Question: I have two GIS layers -- call them 'Soils' and 'Parcels' -- stored as 'SpatialPolygonsDataFrame's ('SPDF's), and I would like to "overlay" them, <URL>.
The result of the overlay operation should be a new SPDF in which:
1. The SpatialPolygons component contains polygons formed by the intersection of the two layers. (Think all of the atomic polygons formed by overlaying two mylars on an overhead projector).
2. The data.frame component records the attributes of the Soils and Parcels polygons within which each atomic polygon falls.
Is there an existing R function that does this? (I would even by happy to learn of a function that just gets the 'SpatialPolygons' component right, calculating the atomic polygons formed from the intersection of the two layers.) I feel like should have a function that does (1) at least, but it seems not to...
Here is a figure that may help make it clearer what I'm after, followed by code that creates the 'Soils' and 'Parcels' layers shown in the figure.

'''
library(rgeos)
## Just a utility function to construct the example layers.
flattenSpatialPolygons <- function(SP) {
nm <- deparse(substitute(SP))
AA <- unlist(lapply(SP@polygons, function(X) X@Polygons))
SpatialPolygons(lapply(seq_along(AA),
function(X) Polygons(AA[X], ID=paste0(nm, X))))
}
## Example Soils layer
Soils <-
local({
A <- readWKT("MULTIPOLYGON(((3 .5,7 1,7 2,3 1.5,3 0.5), (3 1.5,7 2,7 3,3 2.5,3 1.5)))")
AA <- flattenSpatialPolygons(A)
SpatialPolygonsDataFrame(AA,
data.frame(soilType = paste0("Soil_", LETTERS[seq_along(AA)]),
row.names = getSpPPolygonsIDSlots(AA)))
})
## Example Parcels layer
Parcels <-
local({
B <- readWKT("MULTIPOLYGON(((0 0,2 0,2 3,0 3,0 0),(2 0,4 0,4 3,2 3,2 0)),((4 0,6 0,6 3,4 3,4 0)))")
BB <- flattenSpatialPolygons(B)
SpatialPolygonsDataFrame(BB,
data.frame(soilType = paste0("Parcel_", seq_along(BB)),
row.names = getSpPPolygonsIDSlots(BB)))
})
'''
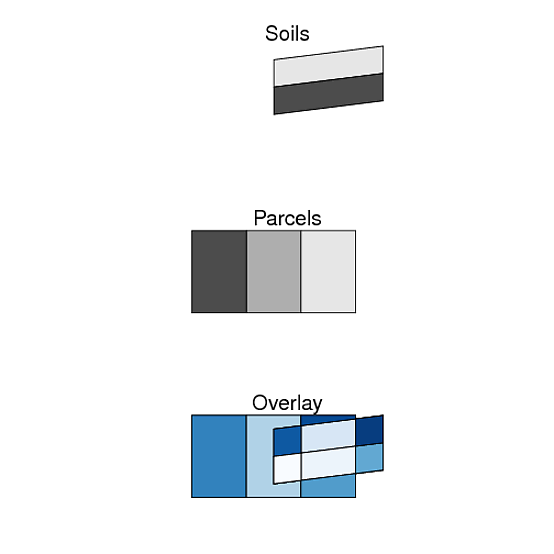
Answer: Since January of 2014, the package includes a 'union()' function that makes this easy-peasy:
'''
library(raster)
Intersects <- Soils + Parcels ## Shorthand for union(Soils, Parcels)
## Check that it work
data.frame(Intersects)
## soilType.1 soilType.2
## 1 Soil_A <NA>
## 2 Soil_B <NA>
## 3 <NA> Parcel_1
## 4 <NA> Parcel_2
## 5 <NA> Parcel_3
## 6 Soil_A Parcel_2
## 7 Soil_A Parcel_3
## 8 Soil_B Parcel_2
## 9 Soil_B Parcel_3
plot(Intersects, col = blues9)
'''